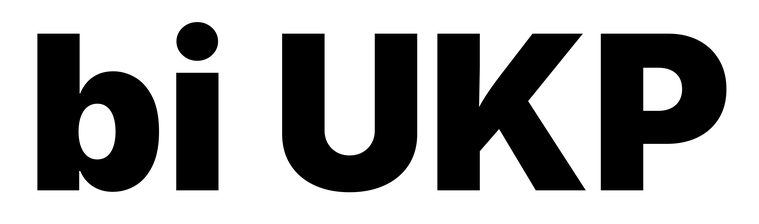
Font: Inter_Black